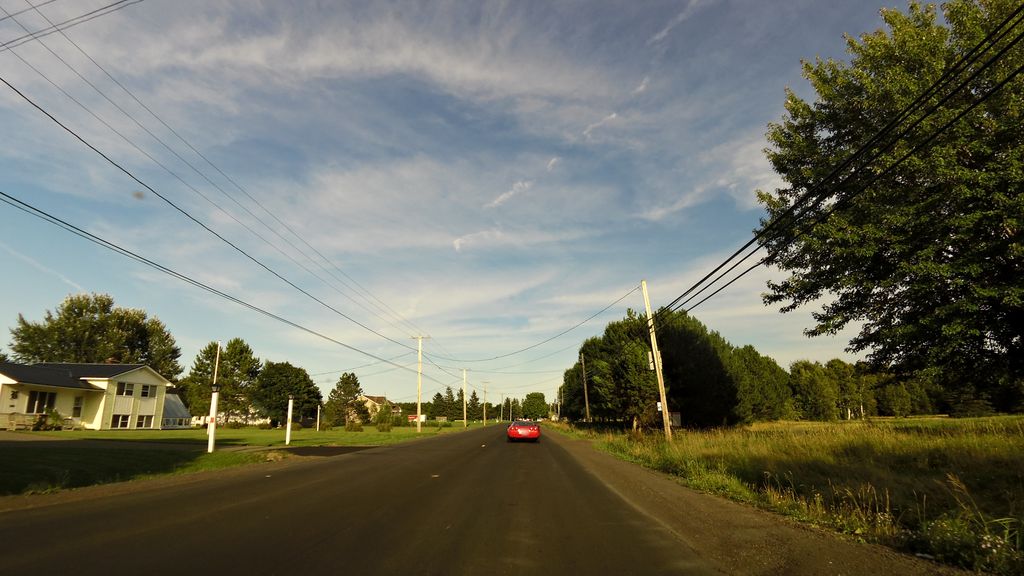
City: charlottetown